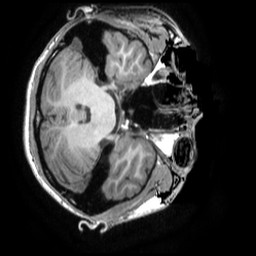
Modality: T1w
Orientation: axial
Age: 27
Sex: female
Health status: healthy
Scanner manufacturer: ge